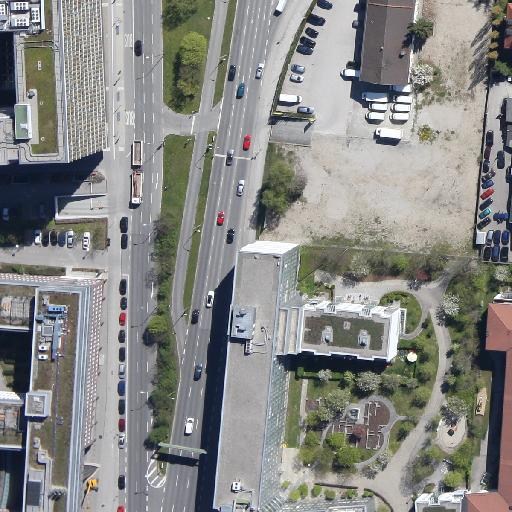
Referring expression: bikeway